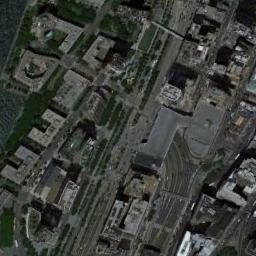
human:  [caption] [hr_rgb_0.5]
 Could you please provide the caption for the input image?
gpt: In a business district there are many tall buildings of different shapes and several roads with many cars and many trees .

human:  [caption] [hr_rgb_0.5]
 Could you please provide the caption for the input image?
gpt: The commercial area is next to many roads .

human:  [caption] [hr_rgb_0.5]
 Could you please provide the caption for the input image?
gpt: The buildings are well spaced .

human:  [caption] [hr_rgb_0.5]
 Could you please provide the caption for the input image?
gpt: A commercial area has lots of buildings of different shapes and some roads go through the commercial area .

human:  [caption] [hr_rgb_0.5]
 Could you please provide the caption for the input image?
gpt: There are some buildings with gray roofs on a commercial area .